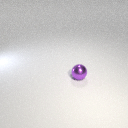
small purple metal sphere